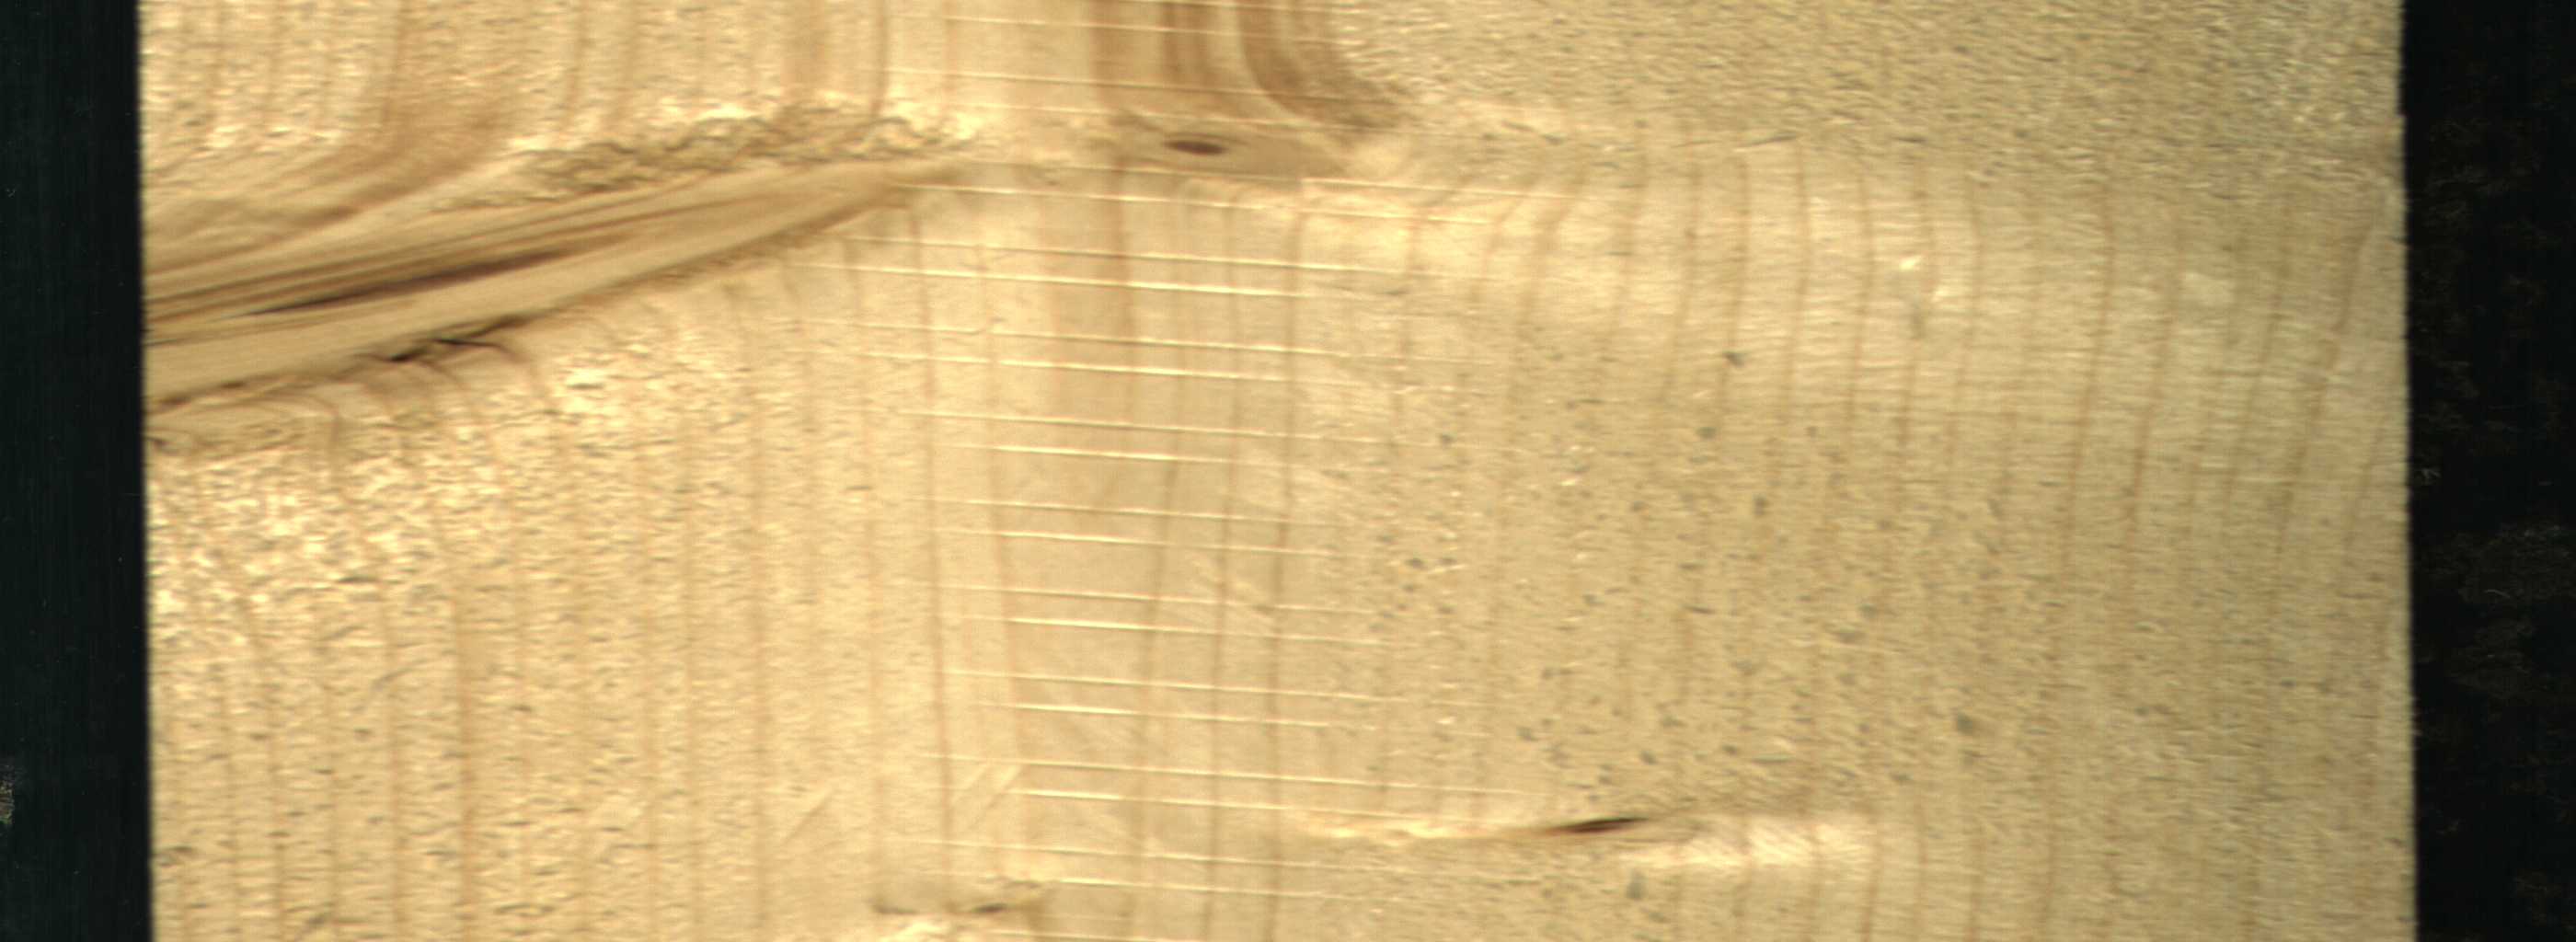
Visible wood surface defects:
Live_Knot
Live_Knot
Live_Knot